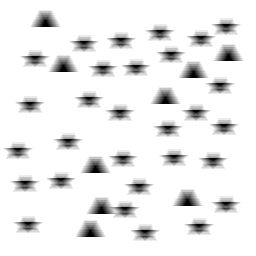
Squares: 0
Triangles: 9
Stars: 29
Total shapes: 38